Field crop: tomato
Growth stage: 2
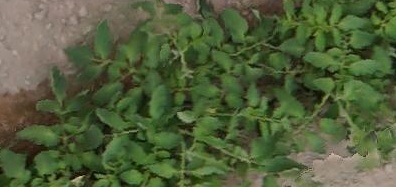
Species: tomato